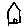
Label: house